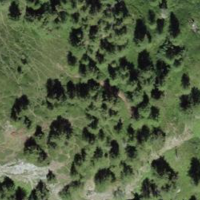
EUNIS habitat code: 41
Species observed at this site:
Tichodroma muraria